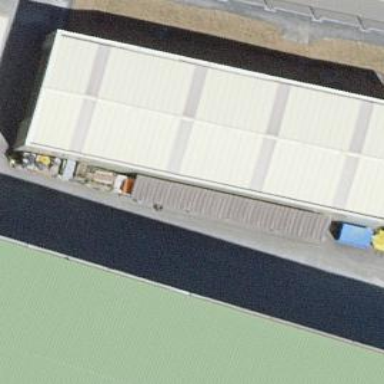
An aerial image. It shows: Industrial building.